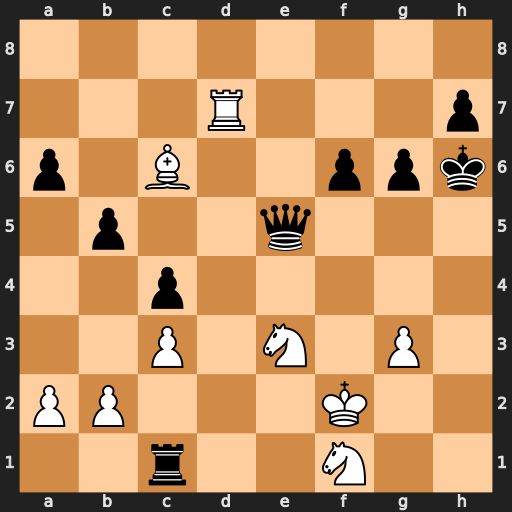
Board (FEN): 8/3R3p/p1B2ppk/1p2q3/2p5/2P1N1P1/PP3K2/2r2N2
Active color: w
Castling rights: -
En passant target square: -
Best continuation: Ng4+ Kg5 Nxe5